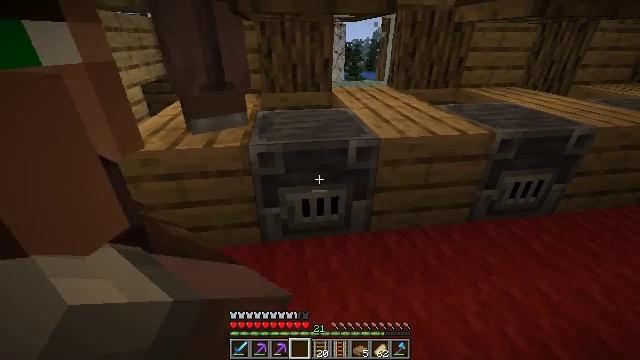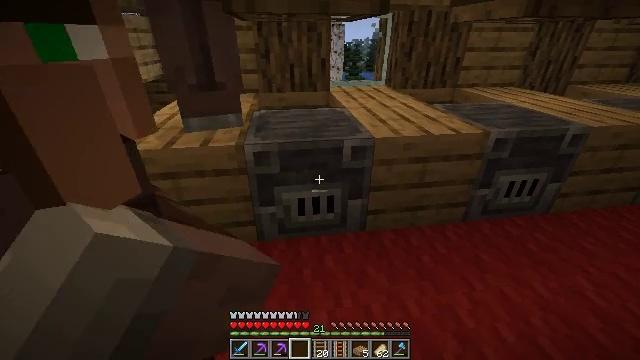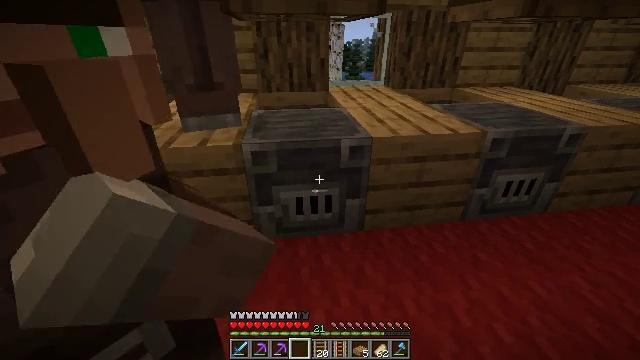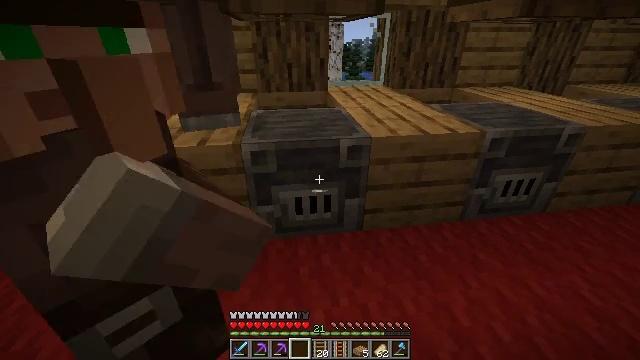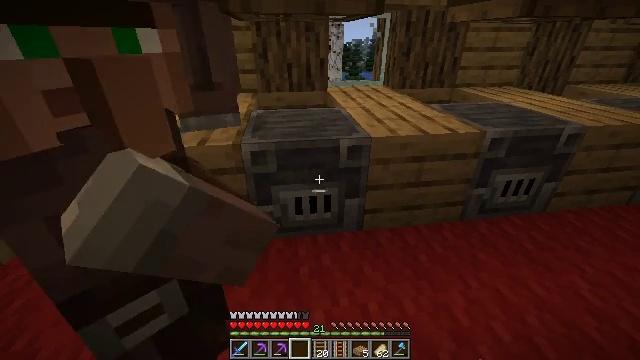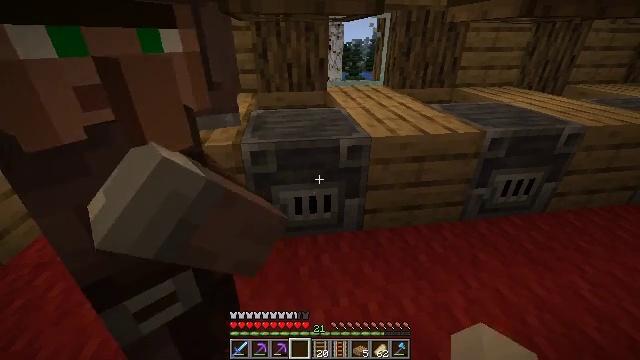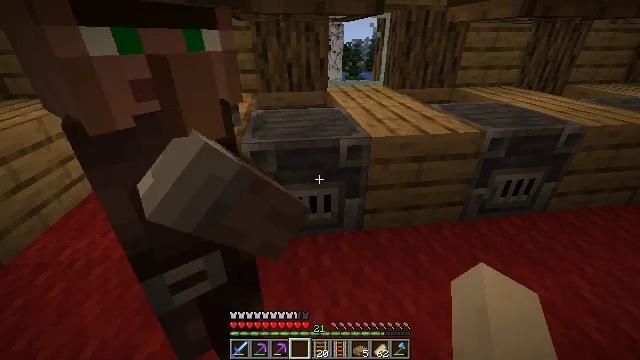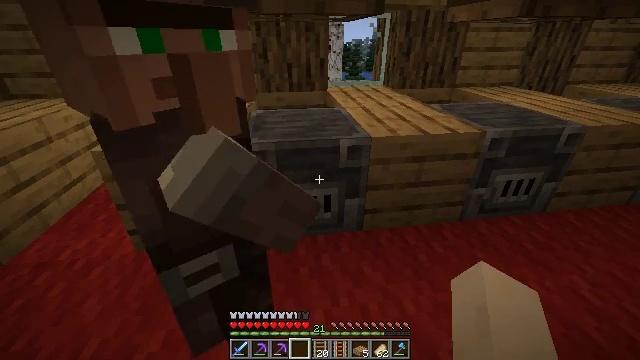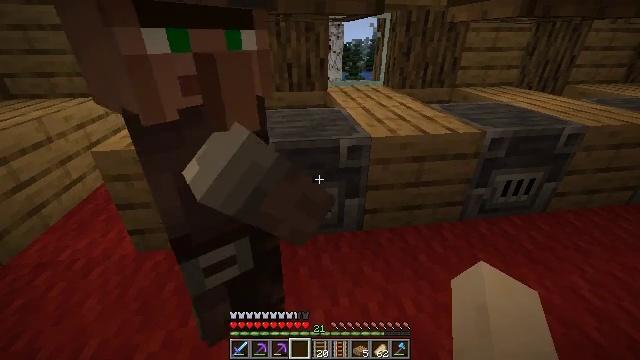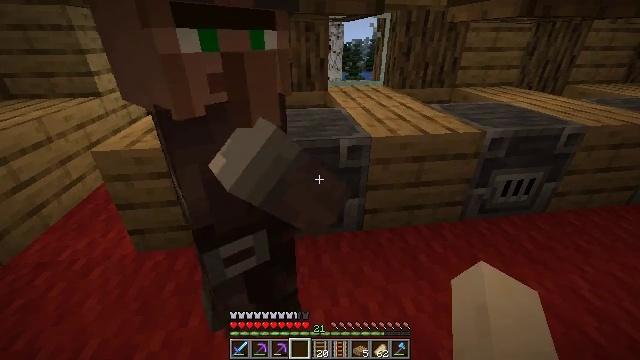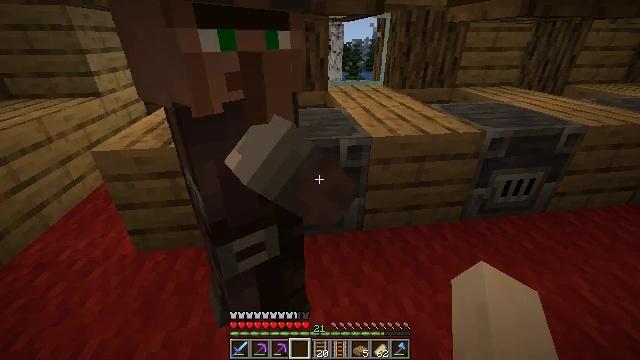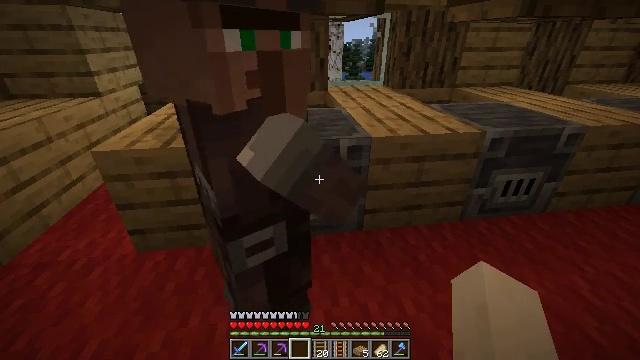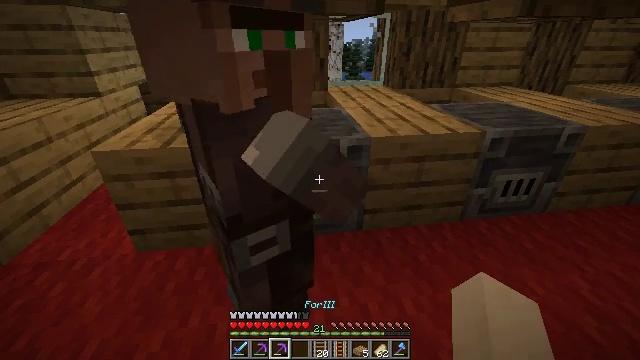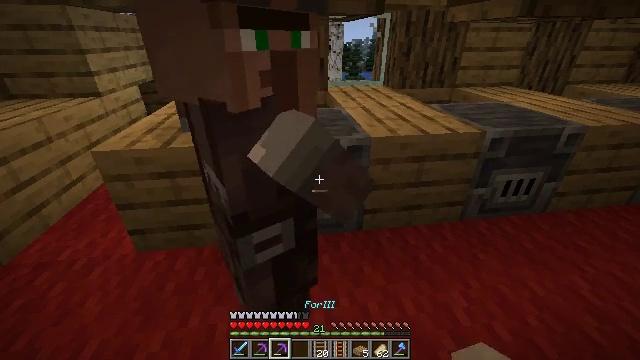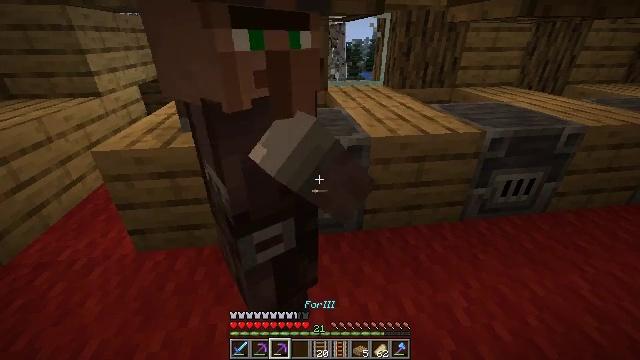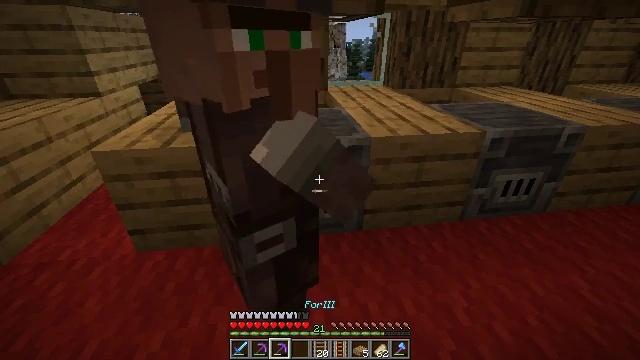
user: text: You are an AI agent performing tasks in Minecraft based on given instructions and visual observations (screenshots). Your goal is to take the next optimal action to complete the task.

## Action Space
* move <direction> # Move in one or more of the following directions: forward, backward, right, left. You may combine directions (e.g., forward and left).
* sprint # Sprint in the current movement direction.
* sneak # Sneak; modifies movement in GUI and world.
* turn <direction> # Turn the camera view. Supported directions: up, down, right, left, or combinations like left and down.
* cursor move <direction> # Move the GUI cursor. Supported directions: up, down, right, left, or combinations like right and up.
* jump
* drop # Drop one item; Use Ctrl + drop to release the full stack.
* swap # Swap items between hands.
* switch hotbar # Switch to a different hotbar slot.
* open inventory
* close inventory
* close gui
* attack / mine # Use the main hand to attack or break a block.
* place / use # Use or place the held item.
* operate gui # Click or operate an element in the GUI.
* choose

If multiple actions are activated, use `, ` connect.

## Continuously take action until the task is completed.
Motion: motion action
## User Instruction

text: Gather the blast furnace into your inventory.
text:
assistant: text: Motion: no_op
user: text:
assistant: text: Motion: no_op
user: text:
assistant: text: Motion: no_op
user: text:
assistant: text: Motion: no_op
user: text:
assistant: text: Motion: no_op
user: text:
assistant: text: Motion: no_op
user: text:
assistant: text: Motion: no_op
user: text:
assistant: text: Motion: no_op
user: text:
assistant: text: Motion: no_op
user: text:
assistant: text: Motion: no_op
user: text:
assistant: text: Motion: no_op
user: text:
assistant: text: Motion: no_op
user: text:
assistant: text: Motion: no_op
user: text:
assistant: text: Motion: no_op
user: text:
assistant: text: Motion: no_op
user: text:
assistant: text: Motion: no_op
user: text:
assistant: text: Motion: no_op
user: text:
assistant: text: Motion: no_op
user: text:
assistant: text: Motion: no_op
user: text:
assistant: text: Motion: no_op
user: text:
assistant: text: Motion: no_op
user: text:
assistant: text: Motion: no_op
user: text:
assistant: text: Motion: no_op
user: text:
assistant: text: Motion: no_op
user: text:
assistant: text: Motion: no_op
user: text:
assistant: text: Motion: no_op
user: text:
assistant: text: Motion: no_op
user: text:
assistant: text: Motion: no_op
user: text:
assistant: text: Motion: no_op
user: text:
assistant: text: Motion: no_op